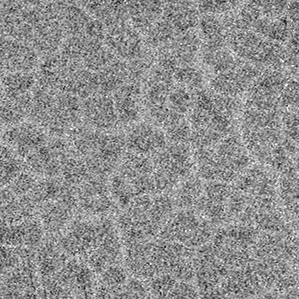
Label: frost